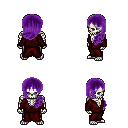
a pixel art fantasy rpg character, male body template, skeleton, red robe, gold greaves, purple left-swept hairstyle, four views (front, back, left, right), 2x2 character sprite sheet, small pixel art, hard edges, no anti-aliasing